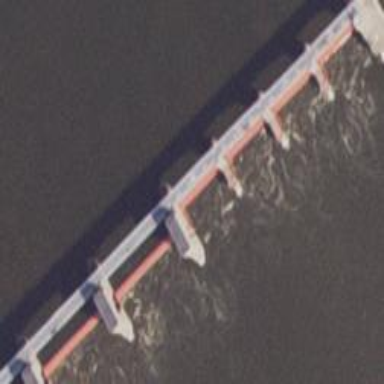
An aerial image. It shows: Dam along waterway.